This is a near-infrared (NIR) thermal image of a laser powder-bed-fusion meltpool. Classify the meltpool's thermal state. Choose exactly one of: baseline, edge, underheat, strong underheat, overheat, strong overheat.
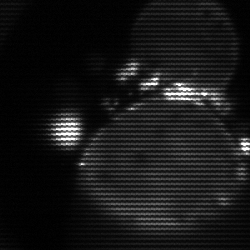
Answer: edge